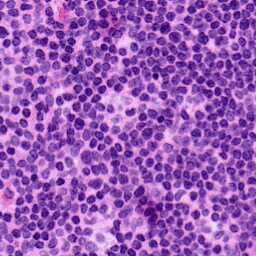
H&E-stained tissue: LymphNode